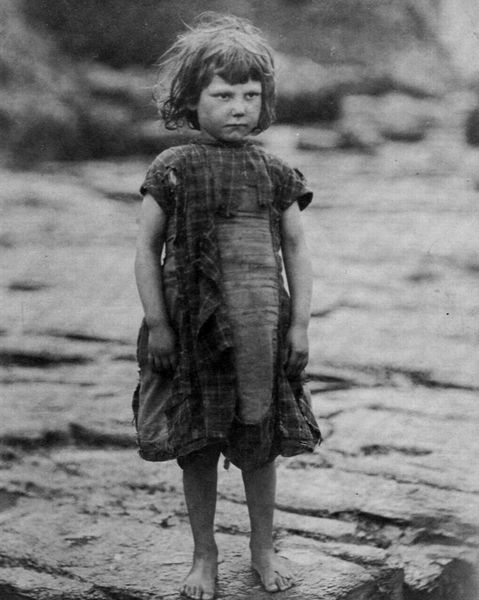
Titel: Whitby, ein Gassenkind am Meer
Künstler: Francis Frith
Schlagwörter: berg, dunkel, felsen, kopf, nackt, weiß, mädchen, grau, haar, kariert, kleid, mund, nase, schwarz, strasse, blick, karo, karriert, jung, arm, arme, augen, böse, gesicht, kleidung, mensch, stehen, stein, steine, trauer, zerrissen, bildnis, hände, portrait, porträt, schauen, kalt, nass, wind, einsam, boden, gewand, haare, stehend, kind, person, traurig, pony, beine, füße, küste, pflaster, schuhe, els, fels, verlassen, klein, krieg, not, grimmig, allein, unscharf, foto, fotografie, photographie, karos, barfuss, schmutz, fetzen, lumpen, fuss, schwarz weiss, asphalt, wirr, sommerkleid, mürrisch, kleidchen, kleinkind, photo, ganzfigur, schwarz weis, kaputt, hunger, dreck, skeptisch, alleine, armut, süß, fotographie, struppig, dreckig, nachkriegszeit, zerknittert, kleines, bob, trist, schmutzig, kurzärmlig, steinpflaster, zerzaust, ungekämmt, trotz, trotzig, waisenkind, pflater, verstört, füssed